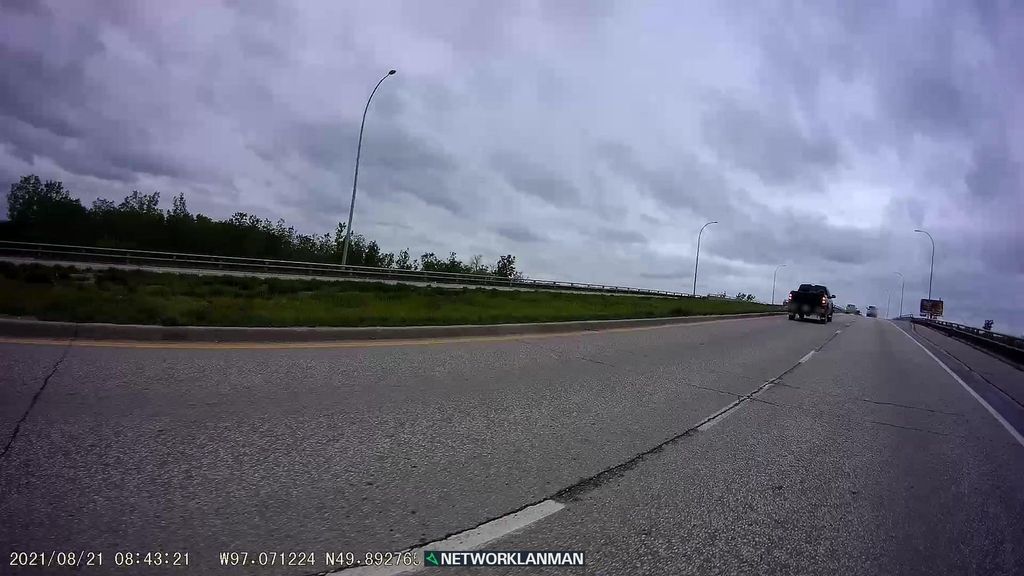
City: winnipeg